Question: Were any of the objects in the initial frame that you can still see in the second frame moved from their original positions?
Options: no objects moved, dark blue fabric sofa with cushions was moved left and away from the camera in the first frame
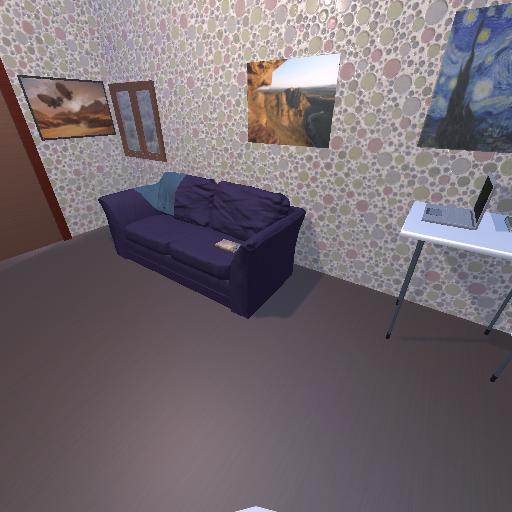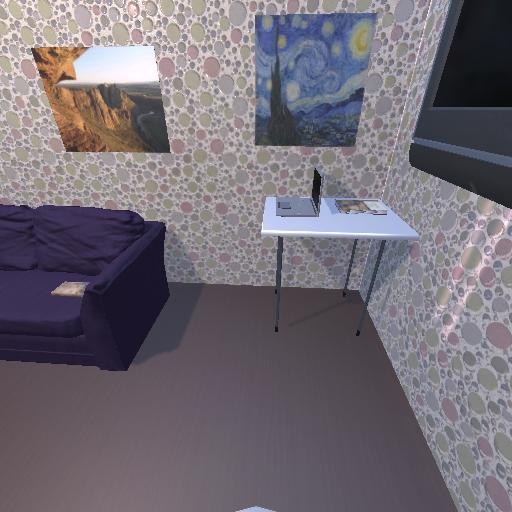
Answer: no objects moved